Question: Suppose I have these grades : (I'm using excel 14 , office 2010)
39.55,
28.25,
16.95,
14.53,
13.56,
9.6,
9.6,
9.49,
7.43,
7.35,
3.35,
And I have 5 buckets ( grade weight).
Now , I need to know each grade - to which bucket it belongs:
So , I did this :
1. I calculated : Max-Min which is 39.55-3.35 which is 36.2
2. calculated how many intervals : 36.2 / 5 = 7.24
3. check each grade to which interval it belongs :
So here is the final result : (visually , manually) :

So you can see that the yellow ones belongs to bucket number 1 ( the yellow interval) , And the blue ones are for bucket number 2...etc...
Is there any Excel formula/s which can get '([range],numBuckets,grade)' and yield the bucket number which it belongs ?
nb - without any help tables. just a single cell function/s.
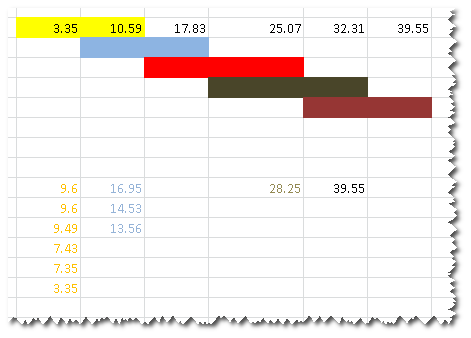
Answer: See the figure

A3-A13 contain your data. And
A1: =MIN(A3:A13)
A2: =MAX(A3:A13)
B1: 5
B2: =(A2-A1)/B1
B3: =IF(A3=$A$2,$B$1,INT((A3-$A$1)/$B$2)+1)
B4-B13: copy-paste from B3.
I posted it this way for clarity. You can compose all in a single function (be careful with absolute/relative references then).
The only missing point is how to deal with numbers that lay at an exact boundary between bins. That is up to you to define the criterion.